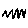
Label: zigzag